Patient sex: M
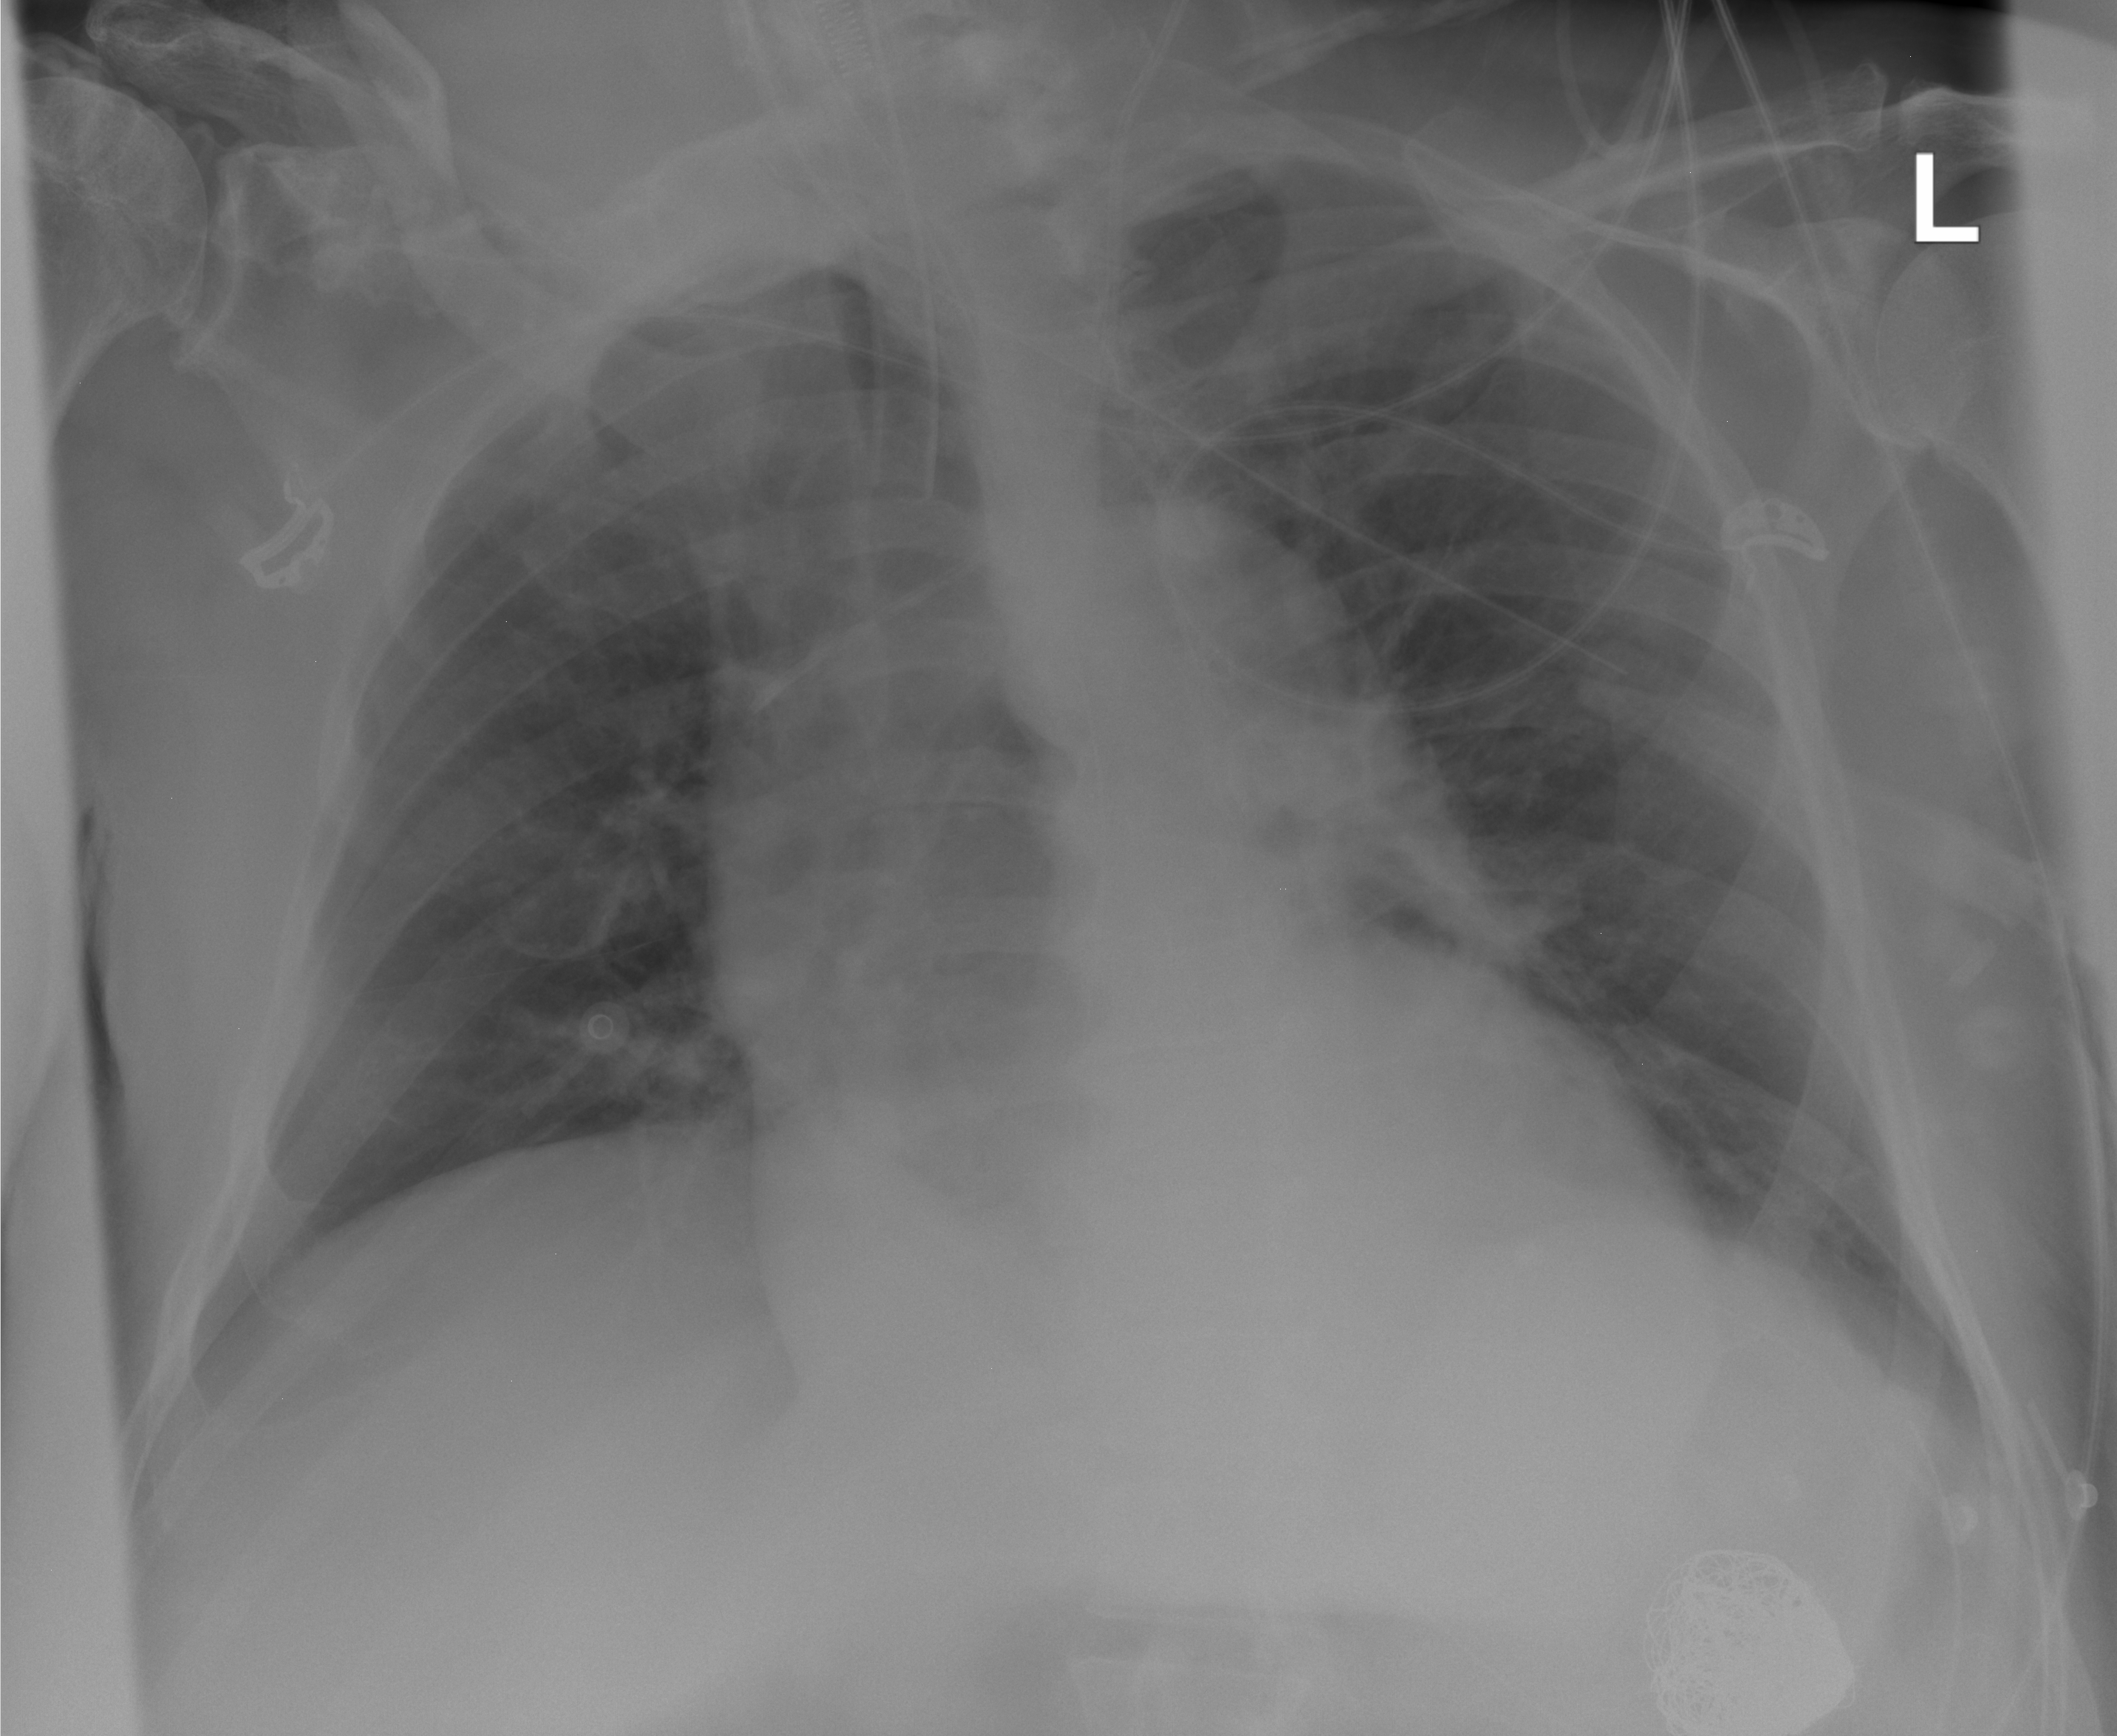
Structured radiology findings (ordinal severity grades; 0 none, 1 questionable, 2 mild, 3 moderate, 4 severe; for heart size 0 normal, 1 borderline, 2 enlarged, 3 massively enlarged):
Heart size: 2
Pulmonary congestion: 0
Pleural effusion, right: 0
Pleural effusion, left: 0
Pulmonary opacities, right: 0
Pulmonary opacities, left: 0
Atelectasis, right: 0
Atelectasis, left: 2